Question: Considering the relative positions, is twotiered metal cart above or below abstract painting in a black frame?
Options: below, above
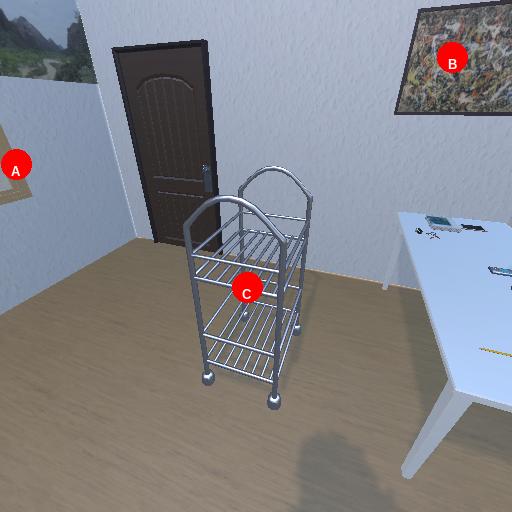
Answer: below